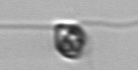
Label: flagellate_morphotype1